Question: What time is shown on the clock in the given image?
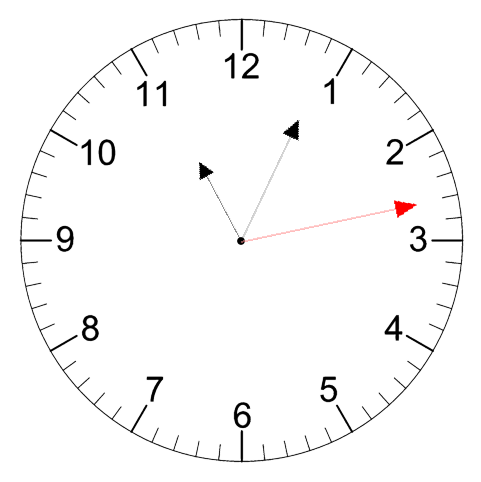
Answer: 11:04:13